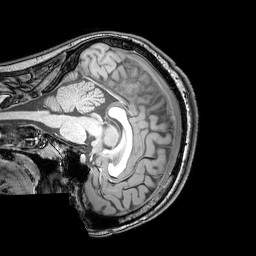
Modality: T1w
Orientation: sagittal
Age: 22
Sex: female
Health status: healthy
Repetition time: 0.081 s
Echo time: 0.037 s